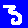
Digit: 3